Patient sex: M
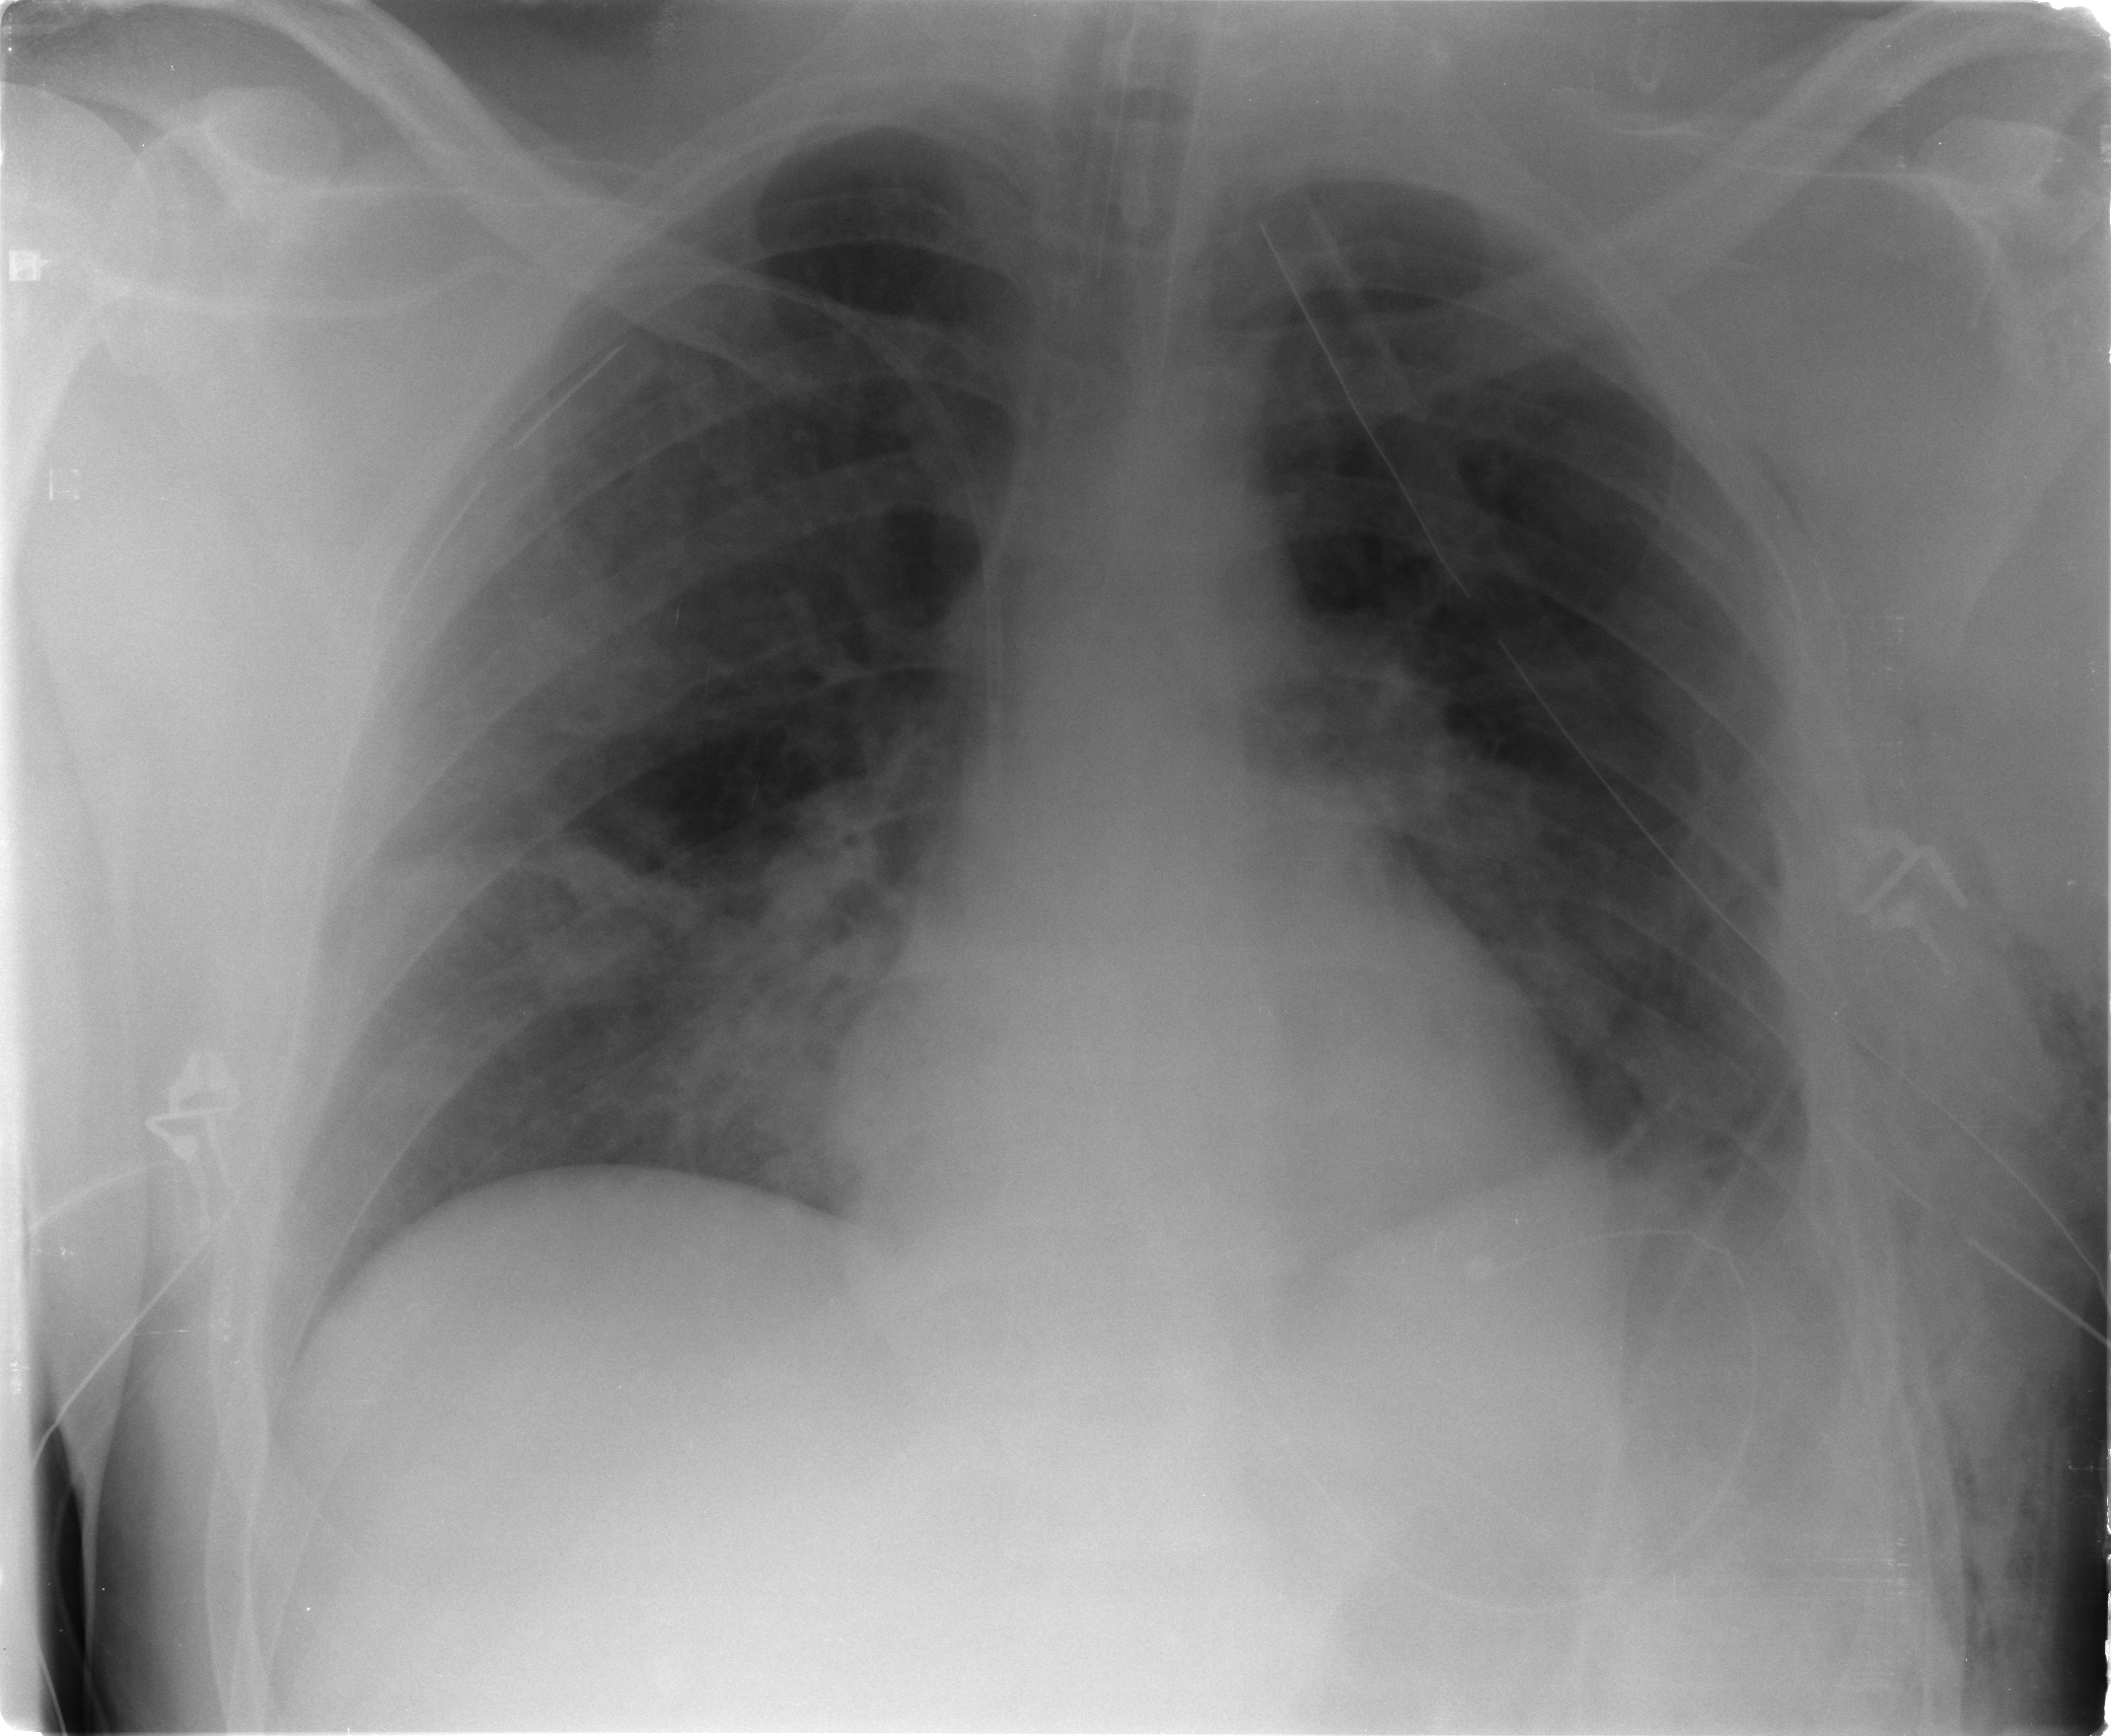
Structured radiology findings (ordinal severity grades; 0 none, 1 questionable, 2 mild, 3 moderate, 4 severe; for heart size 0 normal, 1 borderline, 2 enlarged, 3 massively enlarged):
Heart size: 0
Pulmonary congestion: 0
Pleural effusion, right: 0
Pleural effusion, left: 2
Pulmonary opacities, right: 0
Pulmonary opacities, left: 0
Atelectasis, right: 2
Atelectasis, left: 2